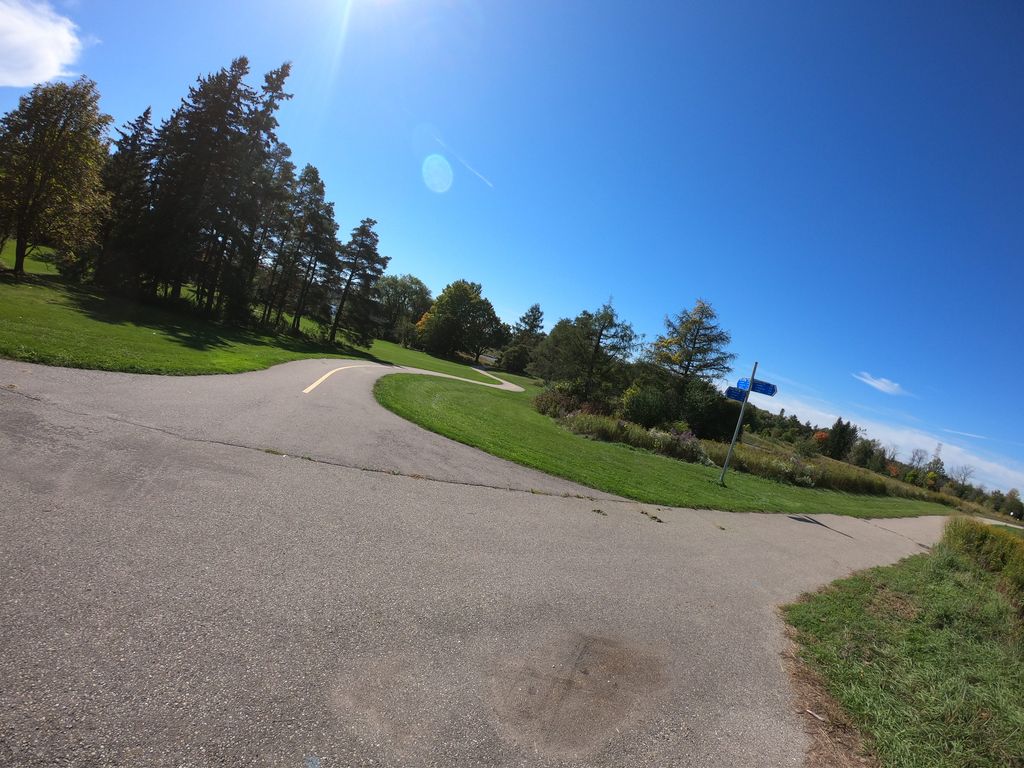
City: kitchener-waterloo